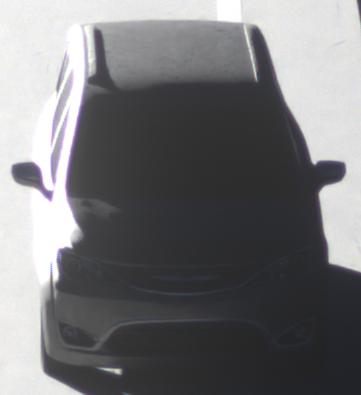
Make: Chrysler
Model: Pacifica
Detailed model: -
Model produced from: 2016
Model produced until: 2020
Doors: 5
Color: gray
Road condition: dry road
Daytime: sunrise or sunset
Contrast: high contrast